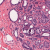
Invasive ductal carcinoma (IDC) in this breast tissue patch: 0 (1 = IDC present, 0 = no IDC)